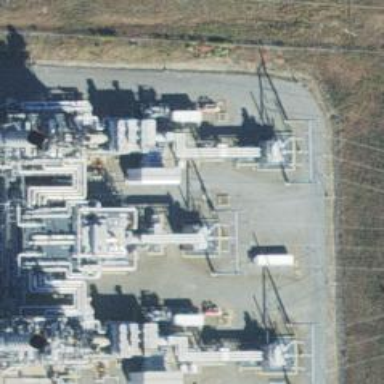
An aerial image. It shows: Gas turbine generator powered by gas.